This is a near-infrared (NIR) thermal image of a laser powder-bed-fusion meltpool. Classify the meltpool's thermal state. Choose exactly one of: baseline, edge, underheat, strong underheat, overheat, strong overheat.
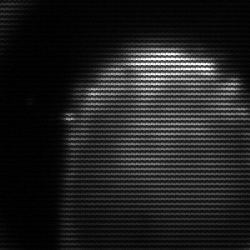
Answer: edge